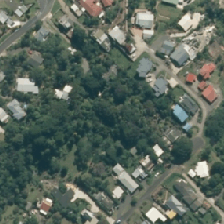
Land cover: urban_parkland